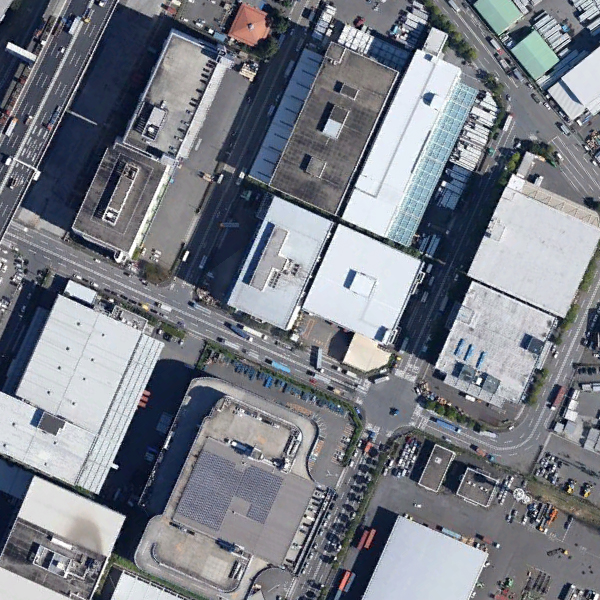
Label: Industrial